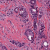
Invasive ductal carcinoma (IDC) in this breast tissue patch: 1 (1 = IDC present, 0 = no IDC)